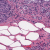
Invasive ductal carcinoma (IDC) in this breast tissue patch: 0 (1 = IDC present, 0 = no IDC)